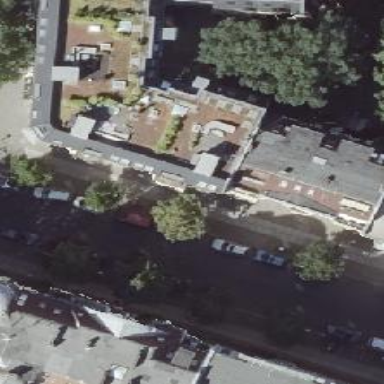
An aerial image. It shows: Apartment building with double saltbox roof shape.